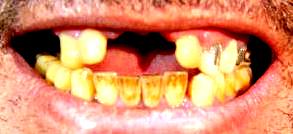
Condition: hypodontia